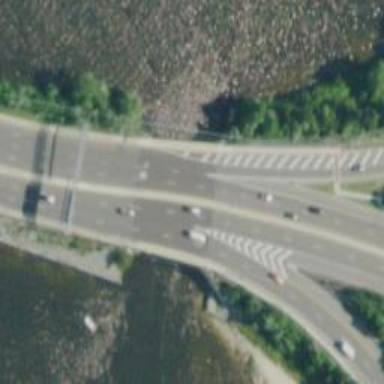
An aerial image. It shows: Trunk link highway bridge with asphalt surface.